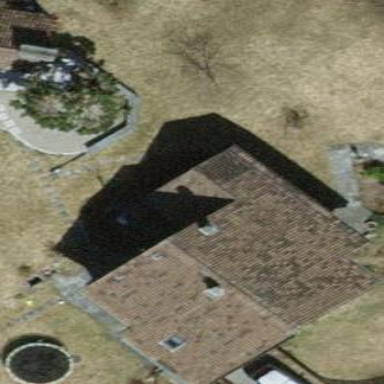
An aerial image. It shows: Simple and straightforward house.